Question: [
I am trying to create an app for buying and selling stocks. If I sell all stocks from the same company, I want to delete the row instead of displaying 0 shares.
I am not sure how to delete the row based on its value.
It gives me error incomplete input here:
'''
db.execute("INSERT INTO stocks (user_id, symbol, name, shares, price, total_cost, transaction_type) VALUES(:user_id, :symbol, :name, :shares, :price, :total_cost, :transaction_type", user_id=user_id, name=name, symbol=symbol, shares= -1*shares, price=price, total_cost=total_cost, transaction_type=transaction_type)
'''
This line of code was working before I added the delete condition.
'''
@app.route("/sell", methods=["GET", "POST"])
@login_required
def sell():
"""Sell shares of stock"""
#Access the current user
user_id= session["user_id"]
if request.method =="POST":
if not request.form.get("symbol") or not request.form.get("shares"):
return apology("Enter a valid symbol or number of shares")
#Define data
symbol=request.form.get("symbol")
shares=int(request.form.get("shares"))
stock=lookup(symbol)
price=stock.get("price")
total_cost=int(shares)*stock["price"]
name=stock.get("name")
transaction_type="sale"
if stock is None:
return apology("Enter a valid symbol")
#Access existing data in DB
rows= db.execute("SELECT symbol, sum(shares) as shares FROM stocks WHERE user_id=:user_id GROUP BY symbol", user_id=user_id)
#Validate if the current user owns the shares they are trying to sell
for row in rows:
if row["symbol"]==symbol:
if shares > row["shares"]:
return apology("Enter a valid number of shares")
if row["shares"]-shares==0:
db.execute("DELETE FROM stocks WHERE user_id = :user_id AND symbol = :symbol",
symbol=symbol, user_id=session["user_id"])
user=db.execute("SELECT cash FROM users WHERE id=:user_id", user_id=user_id)
new_cash=user[0]["cash"]+total_cost
#Add transaction to the db
#Update DB cash of the user
db.execute ("UPDATE users SET cash=:new_cash WHERE id=:id", new_cash=new_cash, id=user_id)
db.execute("INSERT INTO stocks (user_id, symbol, name, shares, price, total_cost, transaction_type) VALUES(:user_id, :symbol, :name, :shares, :price, :total_cost, :transaction_type", user_id=user_id, name=name, symbol=symbol, shares= -1*shares, price=price, total_cost=total_cost, transaction_type=transaction_type)
return redirect("/")
else:
share_symbols=[]
symbs = db.execute("SELECT symbol FROM stocks WHERE user_id=:user_id GROUP BY symbol",
user_id=user_id)
for symb in symbs:
share_symbols.append(symb)
return render_template("sell.html", share_symbols=share_symbols)
'''
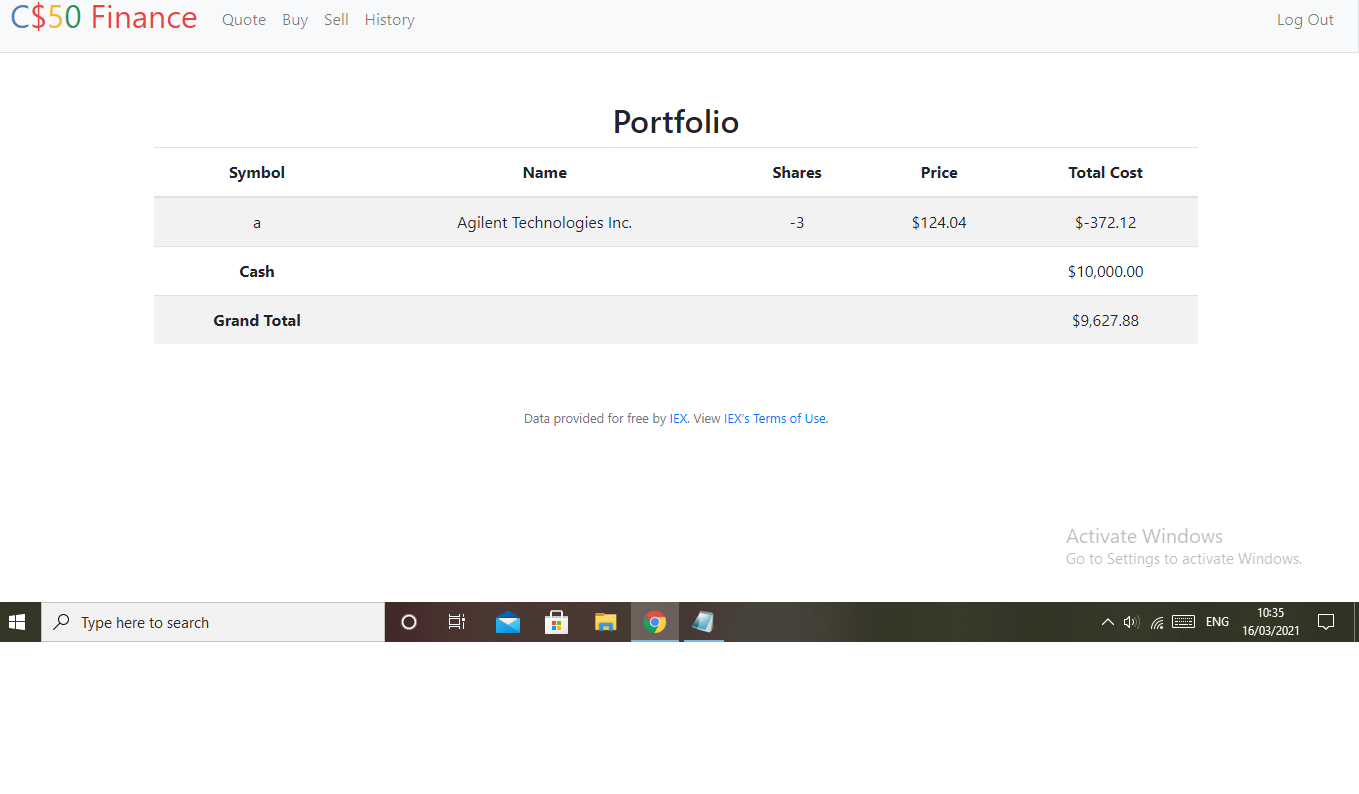
Answer: One problem is order of execution. This
'''
db.execute("DELETE FROM stocks WHERE user_id = :user_id AND symbol = :symbol",
symbol=symbol, user_id=session["user_id"])
'''
deletes all stocks rows if shares become 0.
Subsequently,
'''
db.execute("INSERT INTO stocks (user_id, symbol, name, shares, price, total_cost, transaction_type) VALUES(:user_id, :symbol, :name, :shares, :price, :total_cost, :transaction_type", user_id=user_id, name=name, symbol=symbol, shares= -1*shares, price=price, total_cost=total_cost, transaction_type=transaction_type)
'''
inserts a row with negative shares.
It looks like the stocks table keeps one row per transaction, not one row per stock. Which would be useful for the history route. Don't delete any rows.
One solution would be a modification, probably in index. Assuming a SELECT with sum(shares), add <URL> is 0.